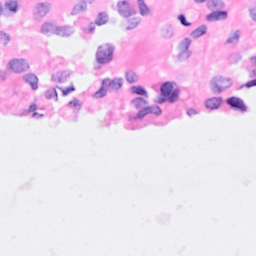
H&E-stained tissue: Breast